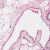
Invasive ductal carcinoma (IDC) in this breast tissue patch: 1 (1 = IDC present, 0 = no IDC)